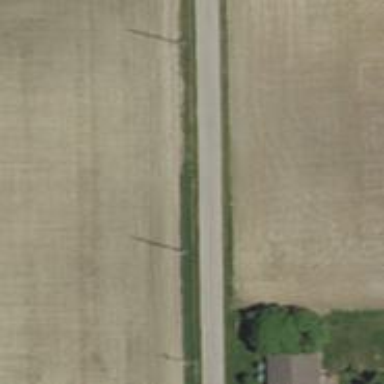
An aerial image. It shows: Power pole.